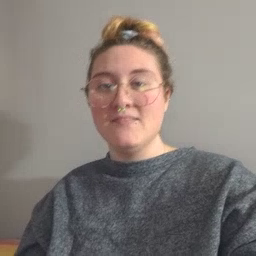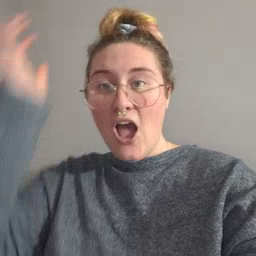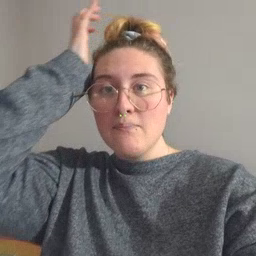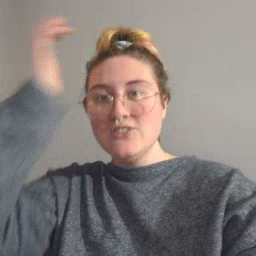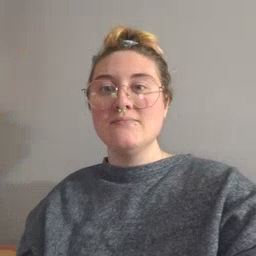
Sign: garbage